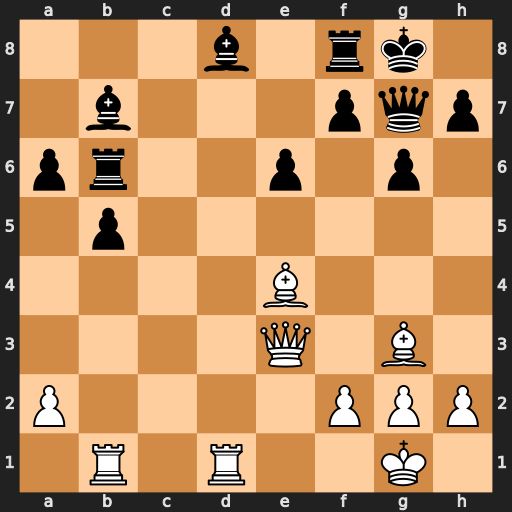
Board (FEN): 3b1rk1/1b3pqp/pr2p1p1/1p6/4B3/4Q1B1/P4PPP/1R1R2K1
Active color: w
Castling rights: -
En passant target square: -
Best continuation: Rxd8 Rxd8 Qxb6 Bxe4 Qxd8+